Question: I use the Google SDK for an application iOS8 (Swift).
I want to replace the blue dot (my location) in a GMSMapView by an arrow witch rotate according to the orientation of the smartphone.
How can I do that?
I managed to see my arrow but I have three problems :

1 : The arrow is cut and I do not find as enlarge the area
'''
CGContextTranslateCTM(context, size.width, size.height)
'''
'''
CGContextRotateCTM(context, CGFloat(DegreesToRadians(Double(-degrees))))
'''
How to solve these problems ?
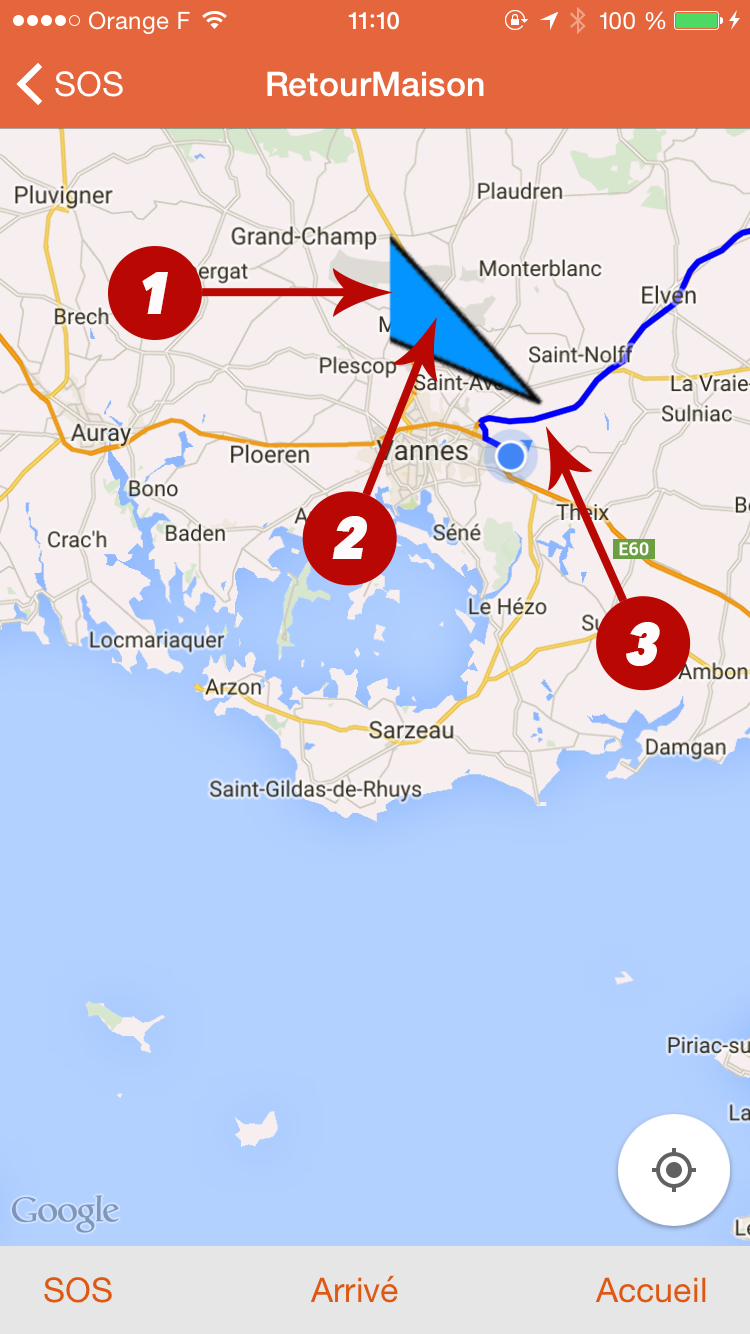
Answer: If you are using Google Maps iOS SDK, seems there is <URL>.
A workaround is to put a marker on user's current position, and change the marker image based on heading.
Sample Code (<URL>:
'''
func RadiansToDegrees(radians: Double) -> Double {
return radians * 180.0/M_PI
}
func DegreesToRadians(degrees: Double) -> Double {
return degrees * M_PI / 180.0
}
var GeoAngle = 0.0
var locationManager = CLLocationManager()
var marker = GMSMarker()
override func viewDidLoad() {
super.viewDidLoad()
// Do any additional setup after loading the view, typically from a nib.
var camera = GMSCameraPosition.cameraWithLatitude(-33.86,
longitude: 151.20, zoom: 6)
var mapView = GMSMapView.mapWithFrame(CGRectZero, camera: camera)
self.view = mapView
marker.map = mapView
locationManager.delegate = self
locationManager.requestAlwaysAuthorization()
locationManager.startUpdatingLocation()
locationManager.startUpdatingHeading()
}
func locationManager(manager: CLLocationManager!, didUpdateToLocation newLocation: CLLocation!, fromLocation oldLocation: CLLocation!) {
var camera = GMSCameraPosition.cameraWithLatitude(newLocation.coordinate.latitude,
longitude: newLocation.coordinate.longitude, zoom: 15)
(self.view as GMSMapView).animateToCameraPosition(camera)
GeoAngle = self.setLatLonForDistanceAndAngle(newLocation)
marker.position = newLocation.coordinate
}
func locationManager(manager: CLLocationManager!, didUpdateHeading newHeading: CLHeading!) {
var direction = -newHeading.trueHeading as Double
marker.icon = self.imageRotatedByDegrees(CGFloat(direction), image: UIImage(named: "arrow.png")!)
}
func imageRotatedByDegrees(degrees: CGFloat, image: UIImage) -> UIImage{
var size = image.size
UIGraphicsBeginImageContext(size)
var context = UIGraphicsGetCurrentContext()
CGContextTranslateCTM(context, 0.5*size.width, 0.5*size.height)
CGContextRotateCTM(context, CGFloat(DegreesToRadians(Double(degrees))))
image.drawInRect(CGRect(origin: CGPoint(x: -size.width*0.5, y: -size.height*0.5), size: size))
var newImage = UIGraphicsGetImageFromCurrentImageContext()
UIGraphicsEndImageContext()
return newImage
}
func setLatLonForDistanceAndAngle(userLocation: CLLocation) -> Double {
var lat1 = DegreesToRadians(userLocation.coordinate.latitude)
var lon1 = DegreesToRadians(userLocation.coordinate.longitude)
var lat2 = DegreesToRadians(37.7833);
var lon2 = DegreesToRadians(-<PHONE>);
var dLon = lon2 - lon1;
var y = sin(dLon) * cos(lat2);
var x = cos(lat1) * sin(lat2) - sin(lat1) * cos(lat2) * cos(dLon);
var radiansBearing = atan2(y, x);
if(radiansBearing < 0.0)
{
radiansBearing += 2*M_PI;
}
return radiansBearing;
}
'''
The key step is to change image based on the degree come from the 'func locationManager(manager: CLLocationManager!, didUpdateHeading newHeading: CLHeading!)' method.
You also need to make sure to add 'NSLocationAlwaysUsageDescription' and 'NSLocationWhenInUseUsageDescription' in your 'info.plist' file.